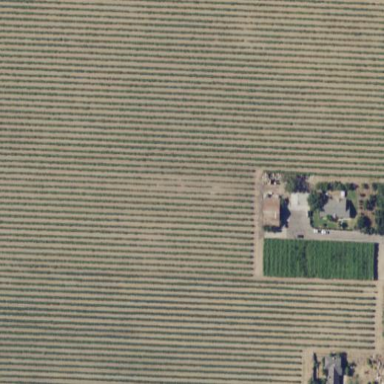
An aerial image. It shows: Beautiful vineyard in the countryside.